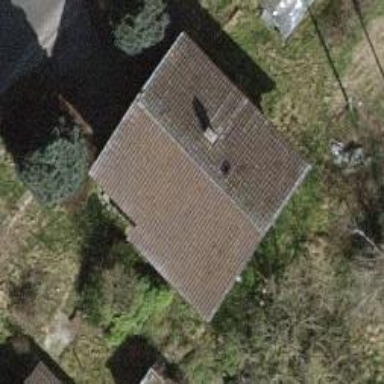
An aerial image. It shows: Simple and straightforward house.